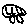
Label: car